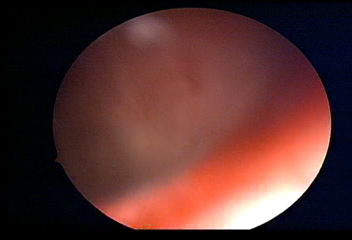
Modality: WLC
Class: Normal mucosa
Bladder cancer association: No